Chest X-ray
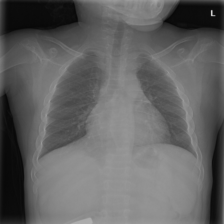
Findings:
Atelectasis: negative
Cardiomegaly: negative
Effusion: negative
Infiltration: positive
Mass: negative
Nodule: negative
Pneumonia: negative
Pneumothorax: negative
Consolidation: negative
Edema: negative
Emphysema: negative
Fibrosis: negative
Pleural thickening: negative
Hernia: negative